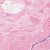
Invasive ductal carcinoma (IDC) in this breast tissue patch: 0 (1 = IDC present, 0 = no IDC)